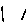
Label: smiley face